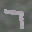
Label: 7